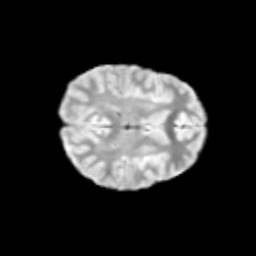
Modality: T2w
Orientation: axial
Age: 10
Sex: female
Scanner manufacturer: siemens
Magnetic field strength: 3 T
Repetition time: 3.8 s
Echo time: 0.07 s